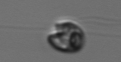
Label: flagellate_morphotype1